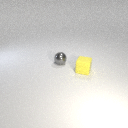
small yellow rubber cube to the right of small gray metal sphere